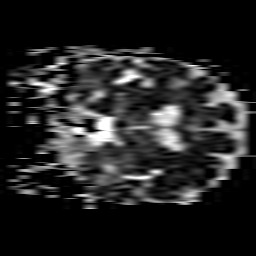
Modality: ADC
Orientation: coronal
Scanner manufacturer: ge
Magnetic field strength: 1.5 T
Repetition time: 7.15 s
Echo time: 0.0997 s